Interaction volume radius: 10 \u00c5
Interaction volume height: 15 \u00c5
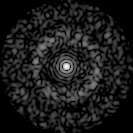
Disorder parameter: 0.8165